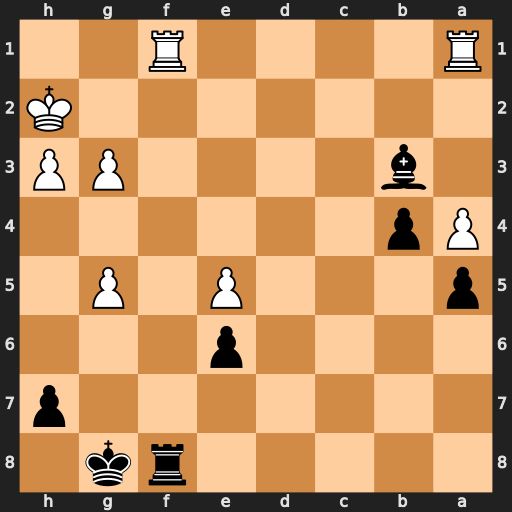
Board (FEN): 5rk1/7p/4p3/p3P1P1/Pp6/1b4PP/7K/R4R2
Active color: b
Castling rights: -
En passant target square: -
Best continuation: Rxf1 Rxf1 Bc2 Rf6 b3